Question: The picture shows the balloon popping problem. You need to pop all the balloons in a certain order. The reward for a popped balloon is the product of itself and the values on the left and right balloons. If there is no balloon on the left or right, multiply the value of the balloon on the left or right by 1. You need only find the total maximum reward. Give me the number.
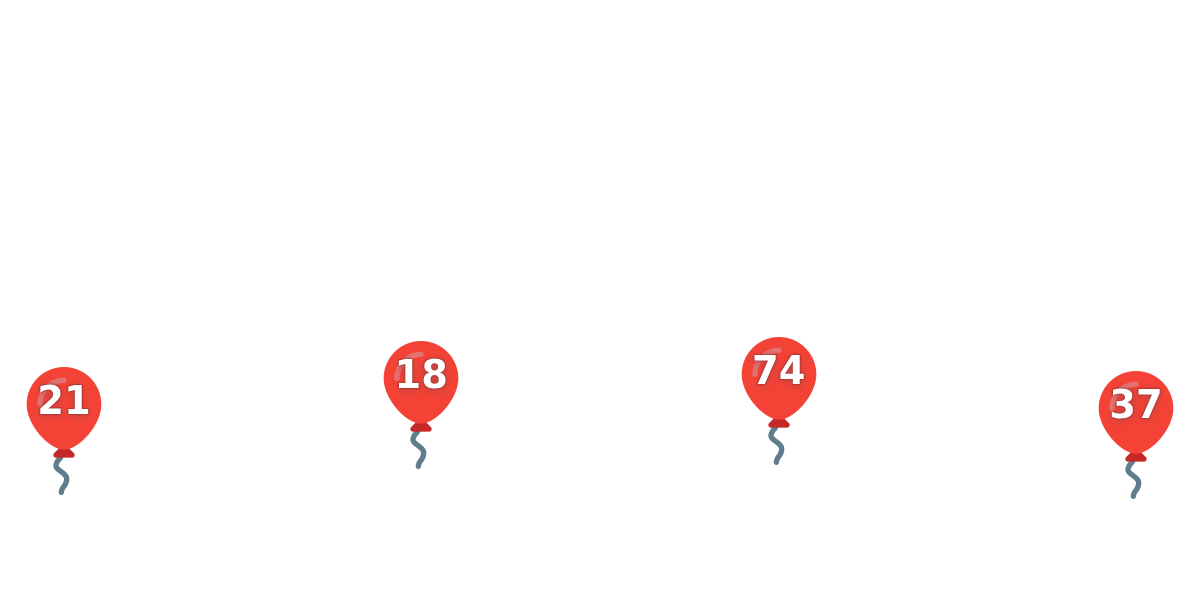
Answer: 86284